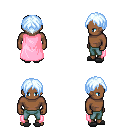
a pixel art fantasy rpg character, male body template, human, dark skin, pink cape, teal pants, white cyan parted hairstyle, gray slippers, four views (front, back, left, right), 2x2 character sprite sheet, small pixel art, hard edges, no anti-aliasing